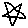
Label: star